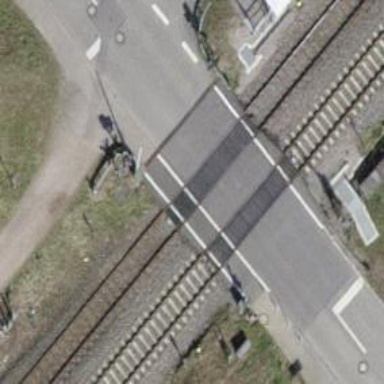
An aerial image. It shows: Railway level crossing.